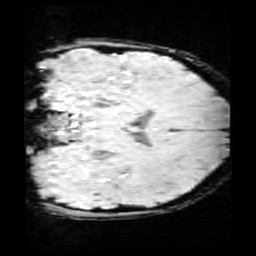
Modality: SWI
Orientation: coronal
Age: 12
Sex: female
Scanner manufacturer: siemens
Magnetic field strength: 3 T
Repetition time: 0.027 s
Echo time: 0.02 s